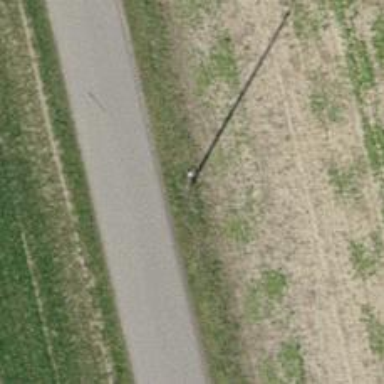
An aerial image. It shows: Straight power pole with straightforward line management.